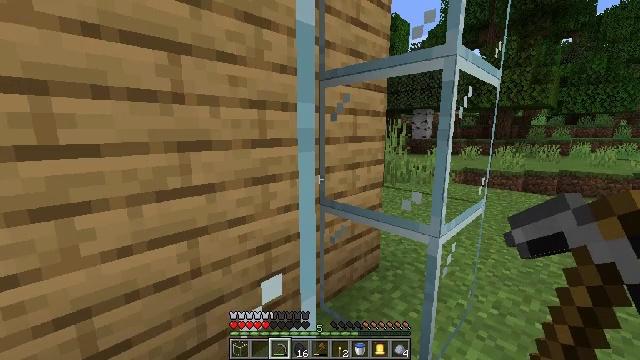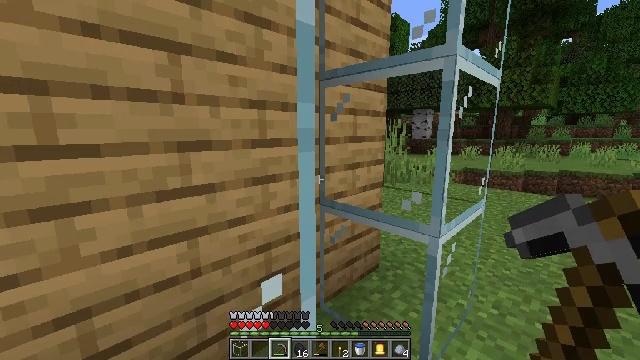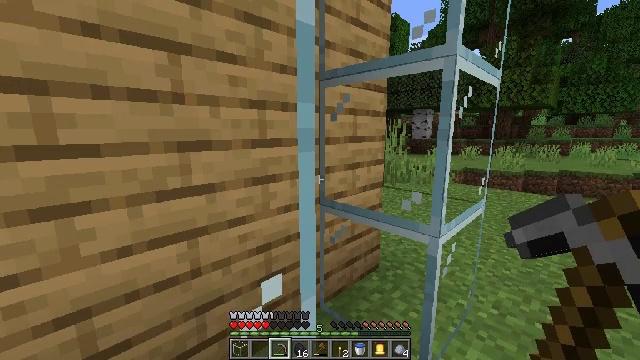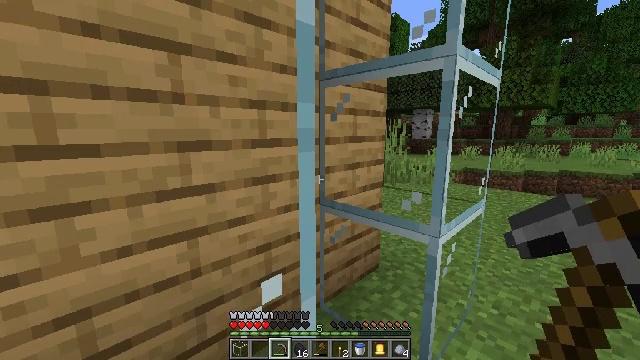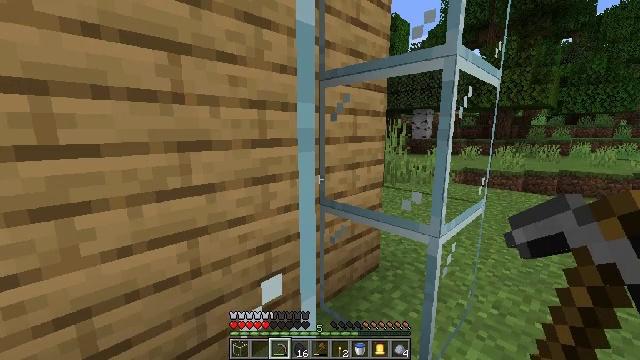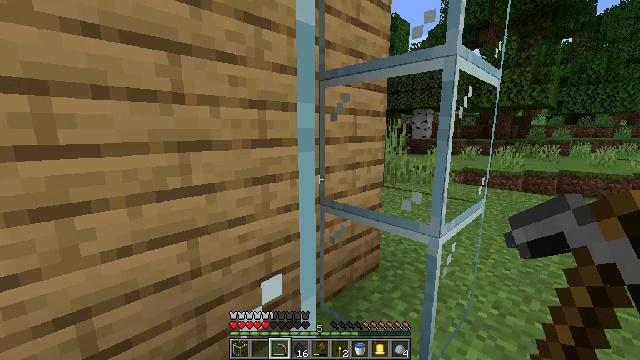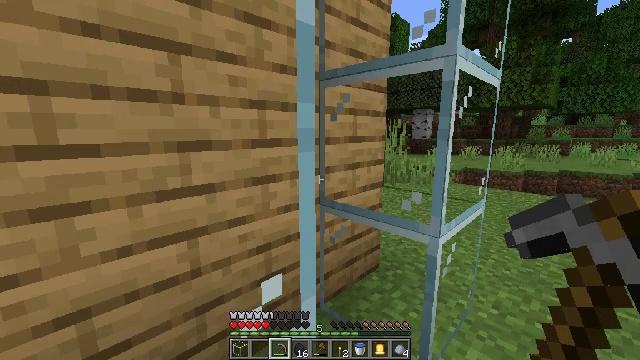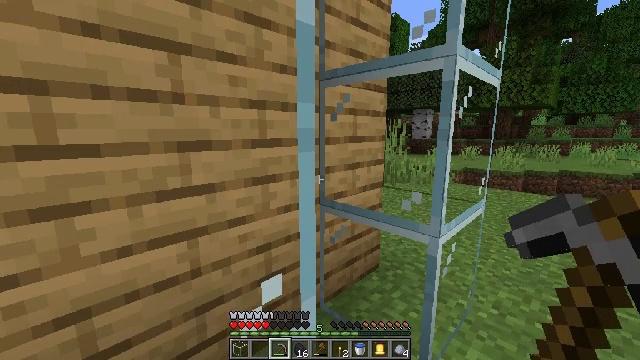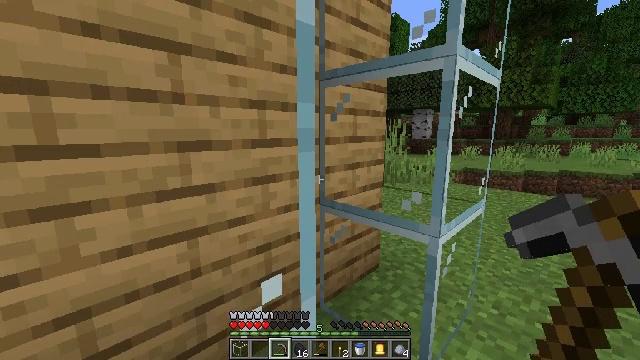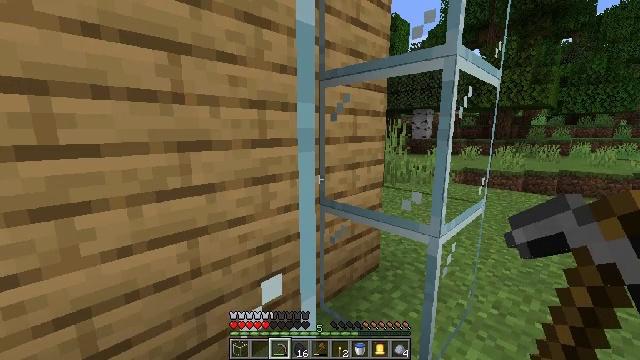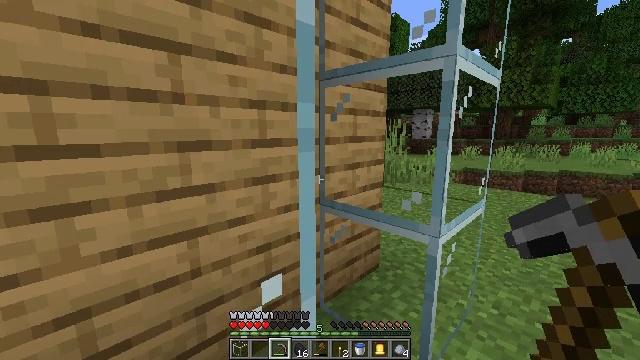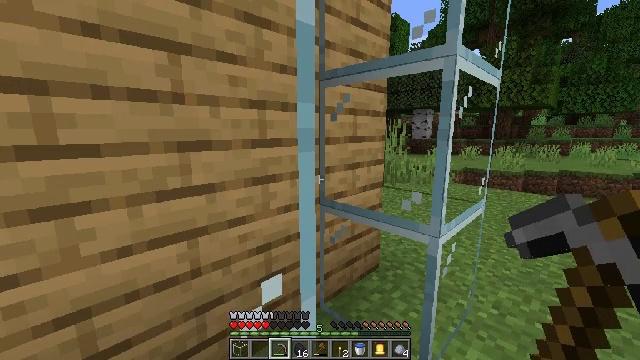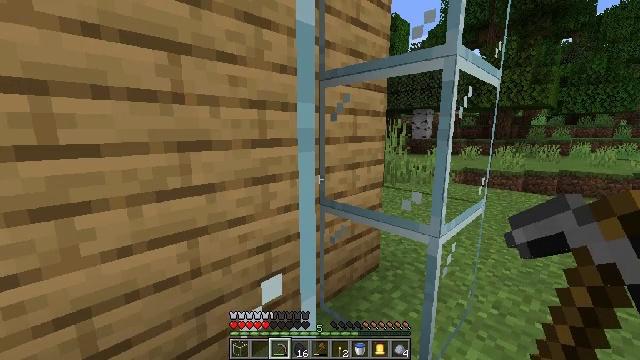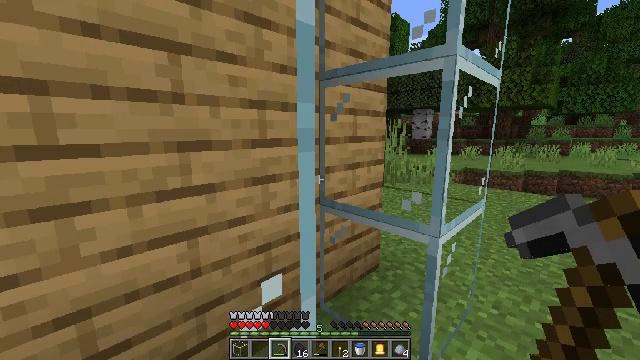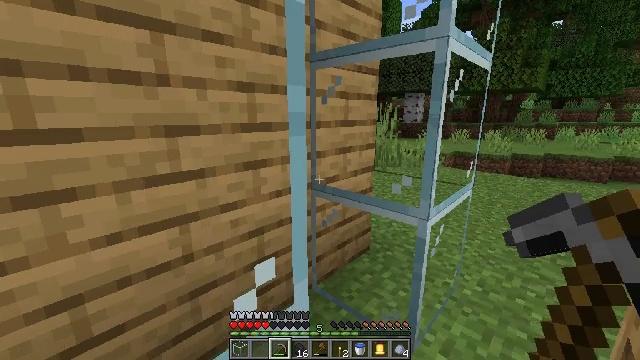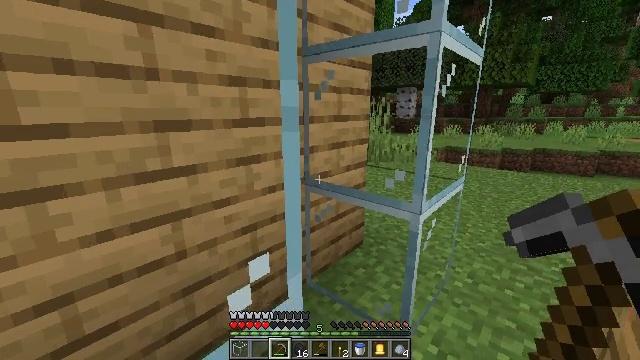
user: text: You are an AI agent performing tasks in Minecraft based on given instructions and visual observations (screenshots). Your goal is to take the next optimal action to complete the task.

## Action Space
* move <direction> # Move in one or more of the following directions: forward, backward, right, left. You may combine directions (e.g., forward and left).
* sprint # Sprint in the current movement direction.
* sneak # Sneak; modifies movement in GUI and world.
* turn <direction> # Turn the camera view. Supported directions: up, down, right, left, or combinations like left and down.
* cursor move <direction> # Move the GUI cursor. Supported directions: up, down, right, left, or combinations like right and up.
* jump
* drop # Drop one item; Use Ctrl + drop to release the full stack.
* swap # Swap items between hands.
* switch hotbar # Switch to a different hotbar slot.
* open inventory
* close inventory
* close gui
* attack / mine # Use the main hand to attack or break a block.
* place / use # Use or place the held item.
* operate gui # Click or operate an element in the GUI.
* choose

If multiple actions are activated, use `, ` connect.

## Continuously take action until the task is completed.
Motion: motion action
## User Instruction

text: Attack the oak door to gather it.
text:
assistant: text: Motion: no_op
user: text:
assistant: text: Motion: no_op
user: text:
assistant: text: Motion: no_op
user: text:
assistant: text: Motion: no_op
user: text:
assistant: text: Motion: no_op
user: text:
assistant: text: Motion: no_op
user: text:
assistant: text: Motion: no_op
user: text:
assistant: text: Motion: no_op
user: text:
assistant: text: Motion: no_op
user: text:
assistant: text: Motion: no_op
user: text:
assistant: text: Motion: no_op
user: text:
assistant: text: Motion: no_op
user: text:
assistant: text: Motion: no_op
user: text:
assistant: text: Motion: turn right and down
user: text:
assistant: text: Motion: turn right and down
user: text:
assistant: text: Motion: no_op
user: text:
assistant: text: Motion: turn right
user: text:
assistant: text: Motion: turn right
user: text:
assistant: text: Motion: turn right
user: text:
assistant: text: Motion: turn right
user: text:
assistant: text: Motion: turn right
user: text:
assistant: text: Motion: turn right and down
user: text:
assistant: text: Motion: turn right
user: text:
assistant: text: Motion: turn right
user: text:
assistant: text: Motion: turn right and up
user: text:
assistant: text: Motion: turn right
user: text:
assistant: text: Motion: turn right
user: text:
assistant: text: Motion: no_op
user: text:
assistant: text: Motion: no_op
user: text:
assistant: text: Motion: attack / mine